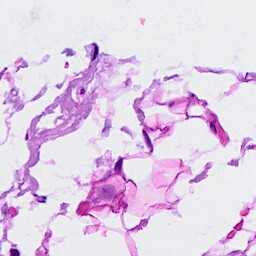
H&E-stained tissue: Breast